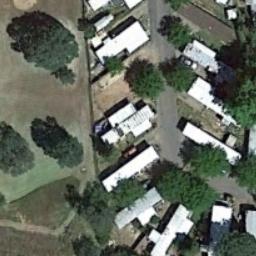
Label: mobile_home_park